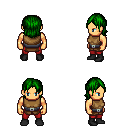
a pixel art fantasy rpg character, male body template, human, tanned skin, leather chest armor, red pants, green long bangs hairstyle, black shoes, four views (front, back, left, right), 2x2 character sprite sheet, small pixel art, hard edges, no anti-aliasing